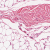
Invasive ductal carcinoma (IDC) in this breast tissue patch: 0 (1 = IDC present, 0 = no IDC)